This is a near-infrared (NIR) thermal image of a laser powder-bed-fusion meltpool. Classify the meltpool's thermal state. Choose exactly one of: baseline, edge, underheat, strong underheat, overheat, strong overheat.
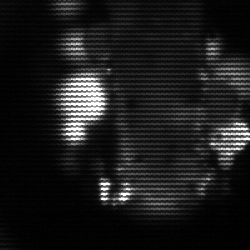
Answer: strong underheat